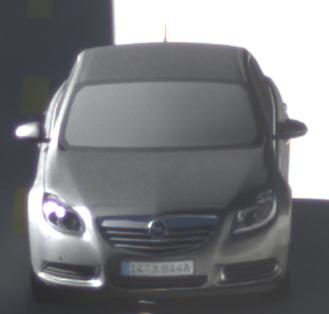
Make: Opel
Model: Insignia 1.6
Detailed model: Insignia (A) Notch Back
Model produced from: 2008/11
Model produced until: 2008/12
Doors: 4
Color: gray
Road condition: dry road
Daytime: morning or afternoon
Contrast: high contrast